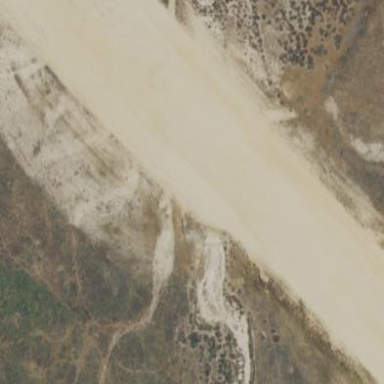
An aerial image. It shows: Apron area at the airport covered with dirt.